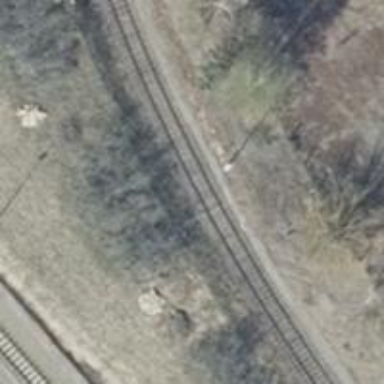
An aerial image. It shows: Railway yard in service.